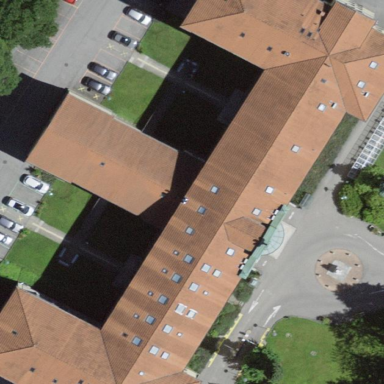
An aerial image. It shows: University building.